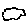
Label: cloud